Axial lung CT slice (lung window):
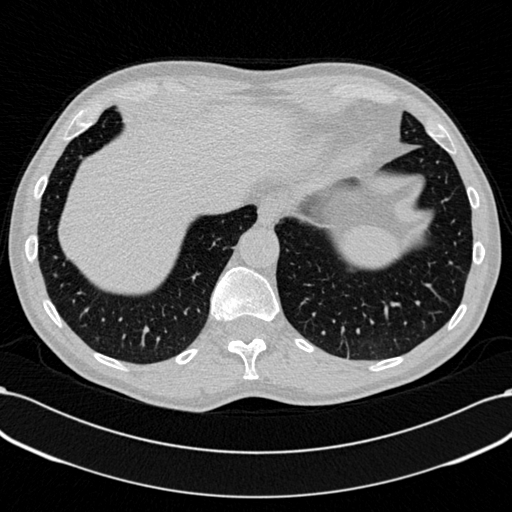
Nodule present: no